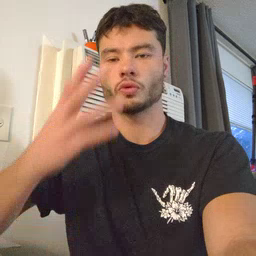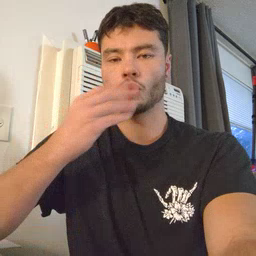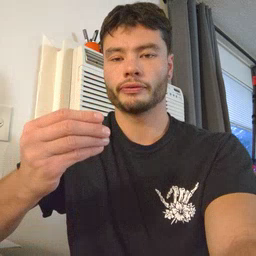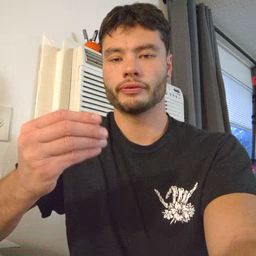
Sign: wolf